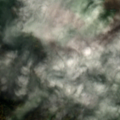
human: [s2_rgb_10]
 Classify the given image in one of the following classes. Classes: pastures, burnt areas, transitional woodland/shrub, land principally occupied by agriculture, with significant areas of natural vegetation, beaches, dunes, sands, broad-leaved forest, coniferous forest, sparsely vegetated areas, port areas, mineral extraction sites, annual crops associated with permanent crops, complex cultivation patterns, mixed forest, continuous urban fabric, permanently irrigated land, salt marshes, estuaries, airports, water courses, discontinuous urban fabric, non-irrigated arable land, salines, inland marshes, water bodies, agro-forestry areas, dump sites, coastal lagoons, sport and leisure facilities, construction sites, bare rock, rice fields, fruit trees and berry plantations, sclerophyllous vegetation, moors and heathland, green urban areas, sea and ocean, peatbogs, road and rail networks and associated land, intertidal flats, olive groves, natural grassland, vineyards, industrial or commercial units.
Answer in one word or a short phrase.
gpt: industrial or commercial units, green urban areas, non-irrigated arable land, complex cultivation patterns, land principally occupied by agriculture, with significant areas of natural vegetation, broad-leaved forest, water bodies